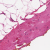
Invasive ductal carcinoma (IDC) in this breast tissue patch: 0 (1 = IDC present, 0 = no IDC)